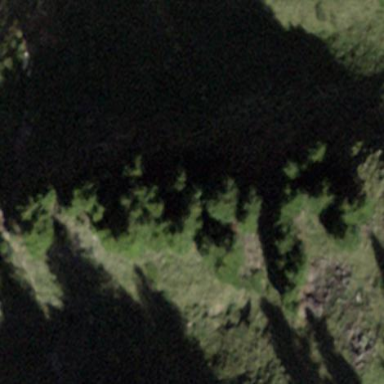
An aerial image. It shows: Forest area.